Field crop: maize
Growth stage: 1
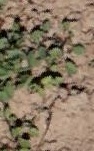
Species: convolvulus